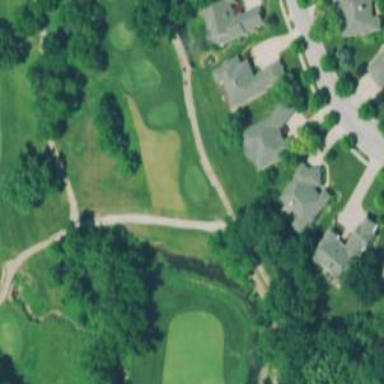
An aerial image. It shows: Path used for both walking and golf.